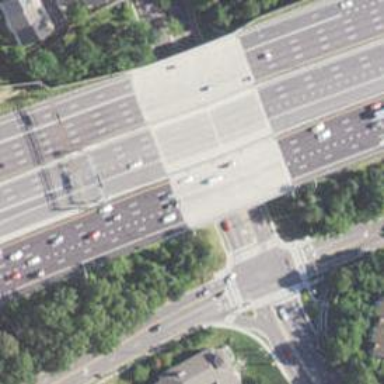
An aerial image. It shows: Motorway.